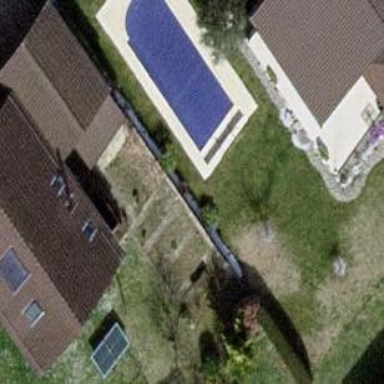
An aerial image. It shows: Swimming pool located in leisure land.